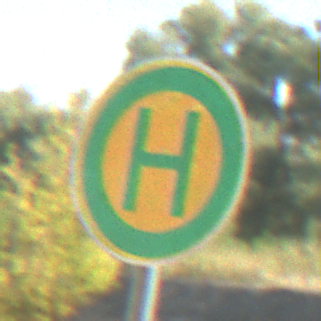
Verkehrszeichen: Haltestelle
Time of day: MorningAfternoon
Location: Outdoor (Nature)
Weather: PartlyCloudy
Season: NotSpecified
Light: Natural